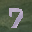
Label: 7